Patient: sex F, age 48
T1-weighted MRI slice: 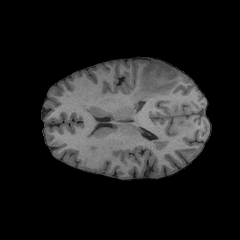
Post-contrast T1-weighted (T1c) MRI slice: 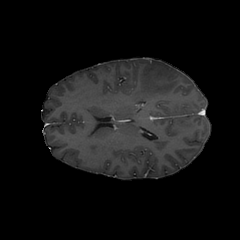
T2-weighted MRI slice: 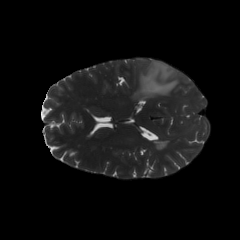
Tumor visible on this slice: yes
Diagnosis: Astrocytoma, IDH-mutant
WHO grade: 3